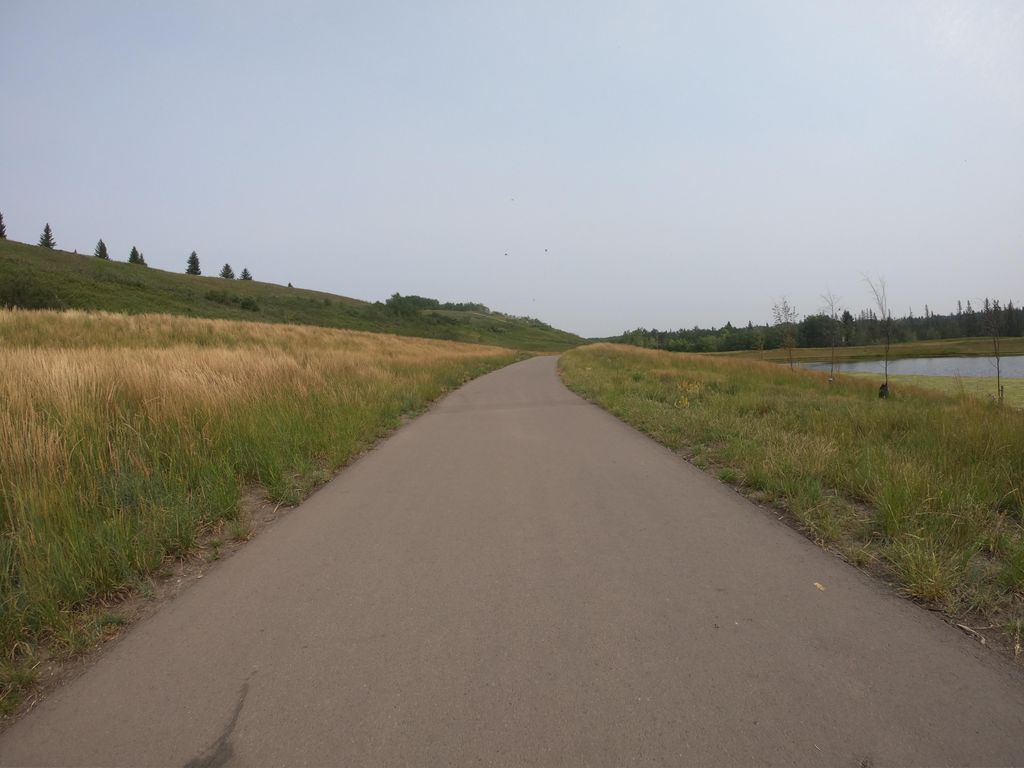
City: calgary